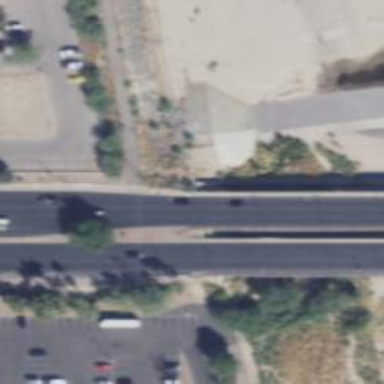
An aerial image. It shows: Footway on bridge.